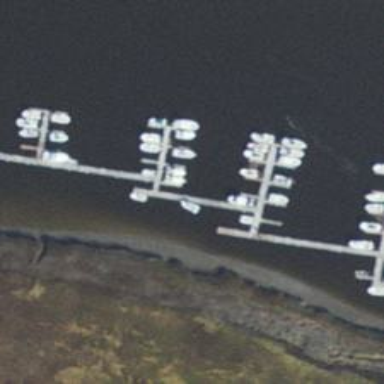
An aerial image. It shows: Pier with mooring facilities.